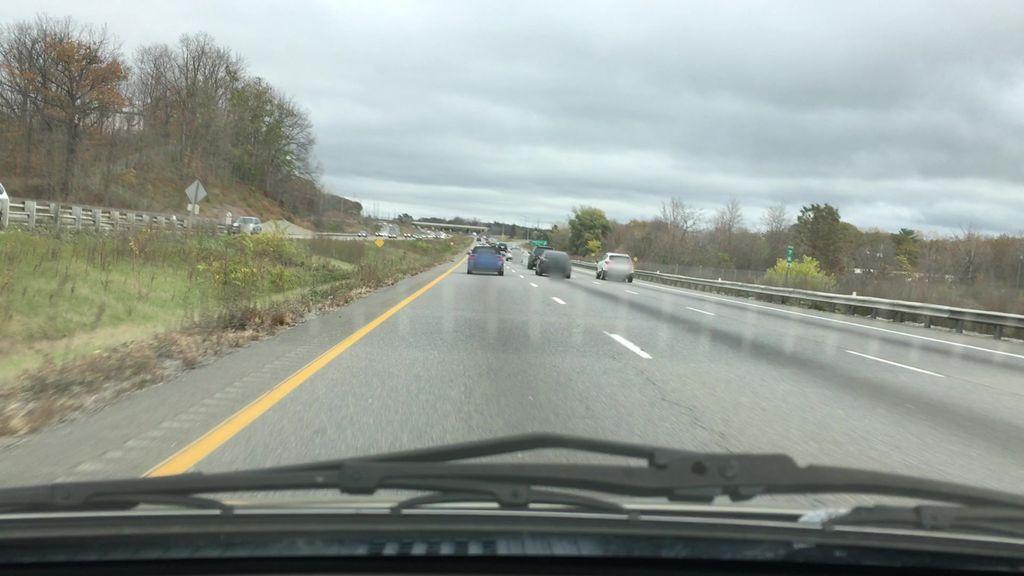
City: hamilton